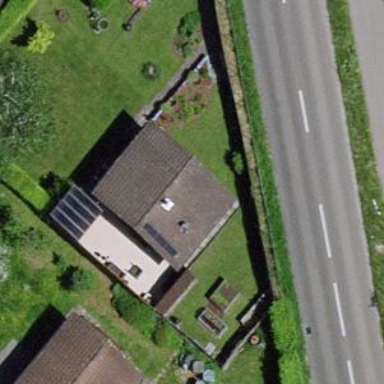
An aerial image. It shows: Bungalow.